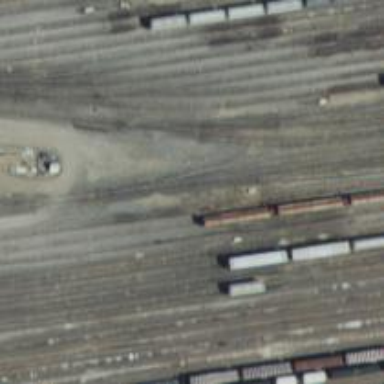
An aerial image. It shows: Railway yard.